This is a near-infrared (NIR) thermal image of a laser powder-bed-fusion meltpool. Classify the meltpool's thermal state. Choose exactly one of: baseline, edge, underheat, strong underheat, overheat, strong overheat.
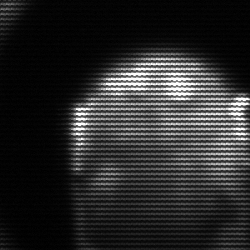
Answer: edge